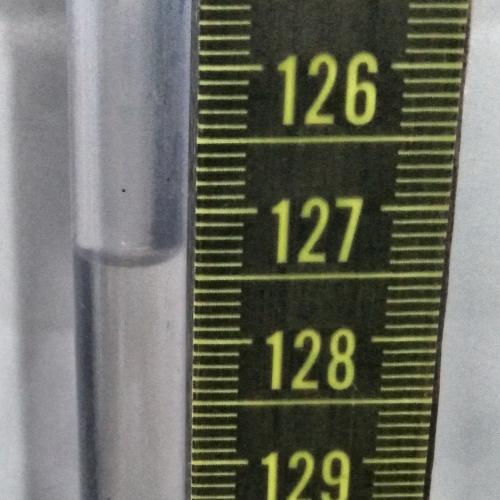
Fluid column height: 127.4 cm